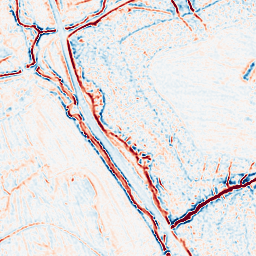
Category: multiscale
Decomposition family: log
Decomposition parameters: sigma: 1
Upsampling method: quadratic
Upsampling parameters: scale: 2
Upsampling scale: 2